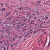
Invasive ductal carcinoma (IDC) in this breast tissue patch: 1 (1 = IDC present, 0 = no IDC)